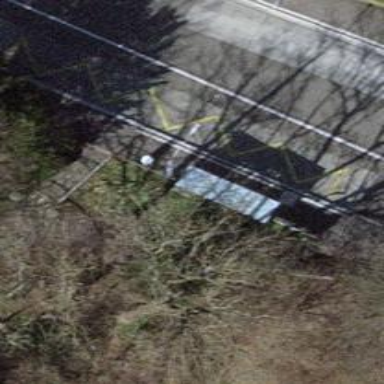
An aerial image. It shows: Bench for seating.